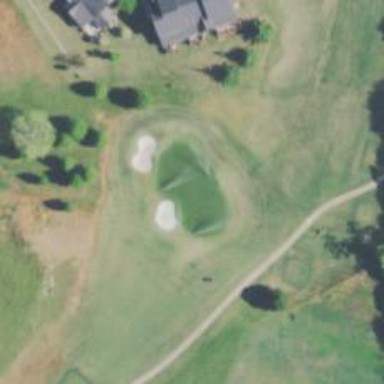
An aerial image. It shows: Golf hole.